Field crop: maize
Growth stage: 2
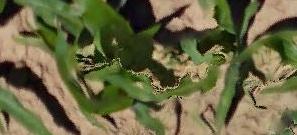
Species: maize